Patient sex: F
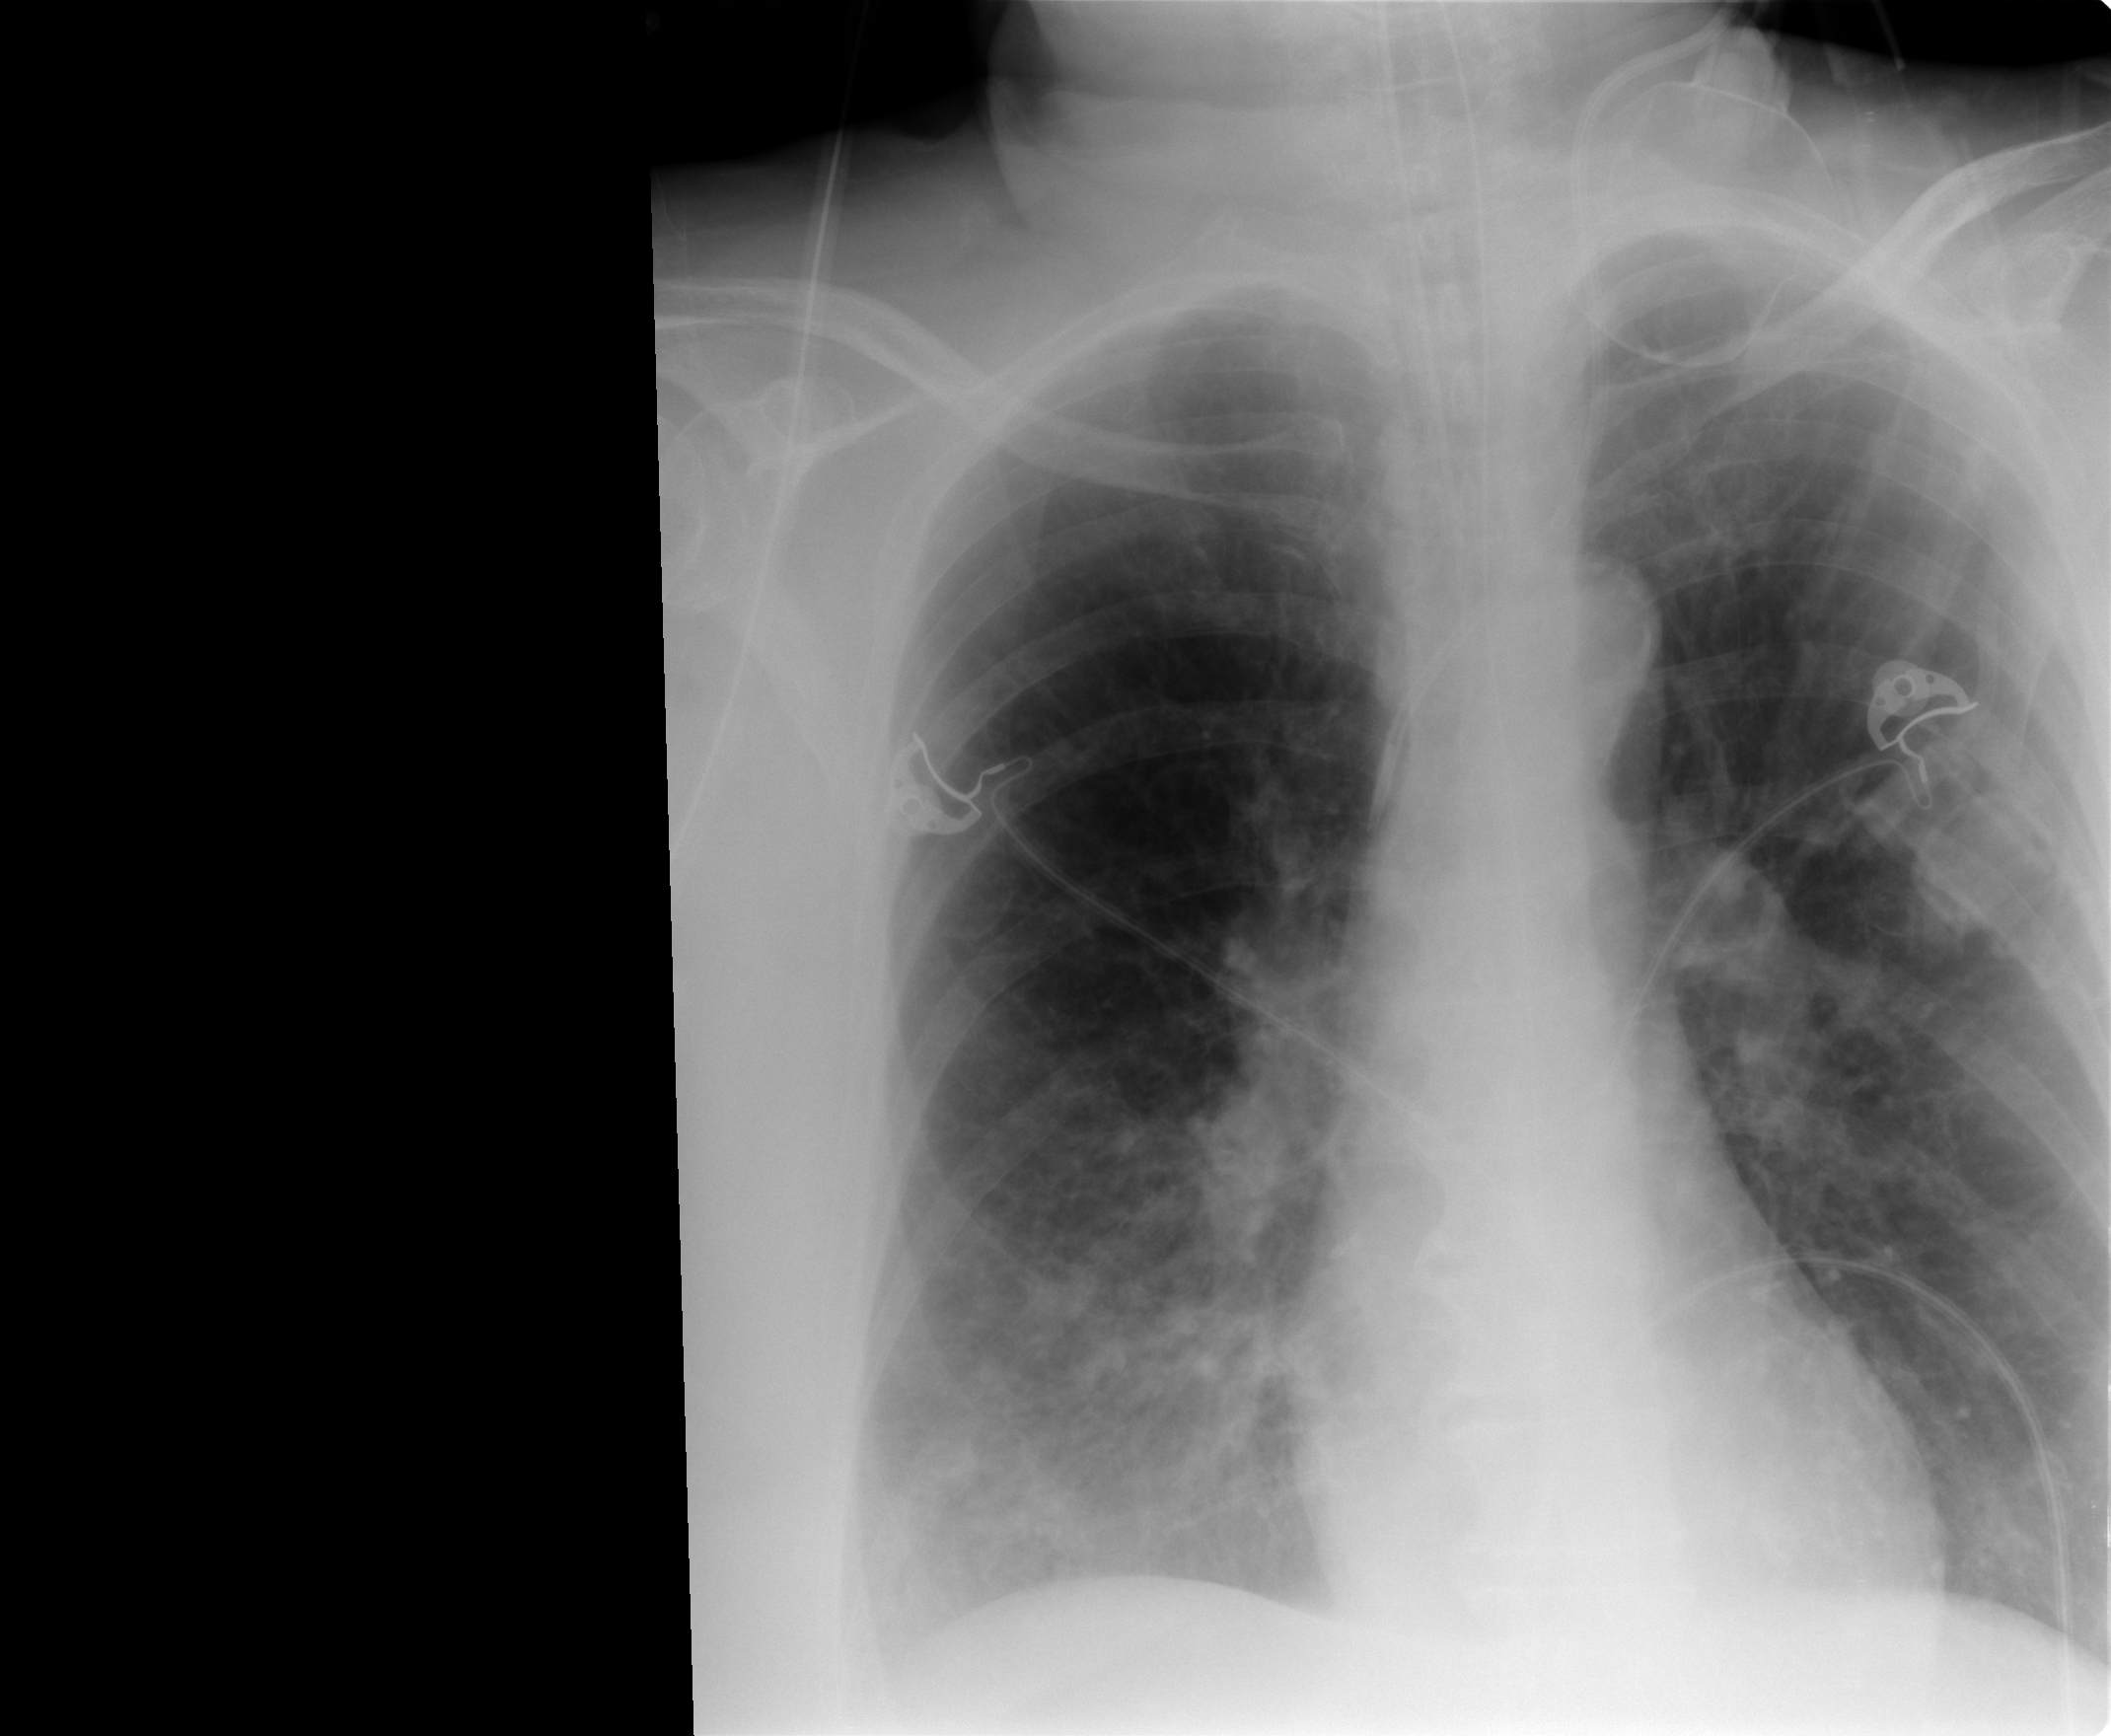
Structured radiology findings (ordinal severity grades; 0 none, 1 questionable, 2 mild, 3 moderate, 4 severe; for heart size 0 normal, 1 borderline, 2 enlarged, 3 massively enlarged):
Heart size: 0
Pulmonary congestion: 0
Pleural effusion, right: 1
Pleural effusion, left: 0
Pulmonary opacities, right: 2
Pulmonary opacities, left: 0
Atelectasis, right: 0
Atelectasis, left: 0